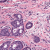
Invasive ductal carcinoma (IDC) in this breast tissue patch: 1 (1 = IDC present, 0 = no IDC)